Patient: sex M, age 57
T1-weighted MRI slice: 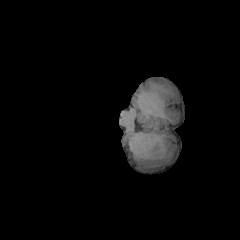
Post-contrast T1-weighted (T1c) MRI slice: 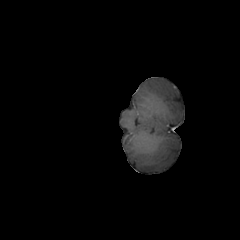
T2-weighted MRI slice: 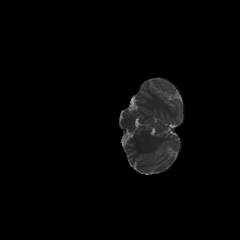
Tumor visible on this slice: no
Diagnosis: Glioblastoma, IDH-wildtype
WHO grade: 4